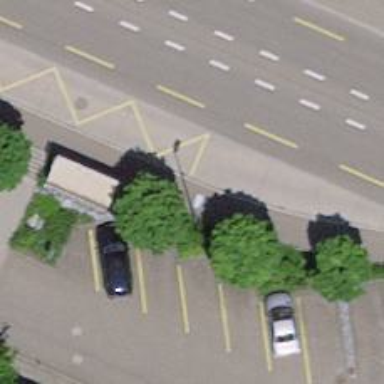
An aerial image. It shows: Platform for public transport with shelter.